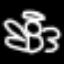
Label: angel